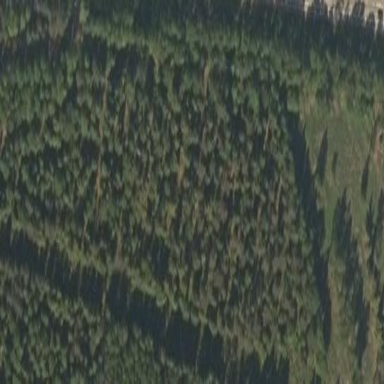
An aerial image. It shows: Evergreen needle-leaved woodland.